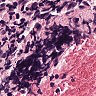
Metastatic tissue present: yes